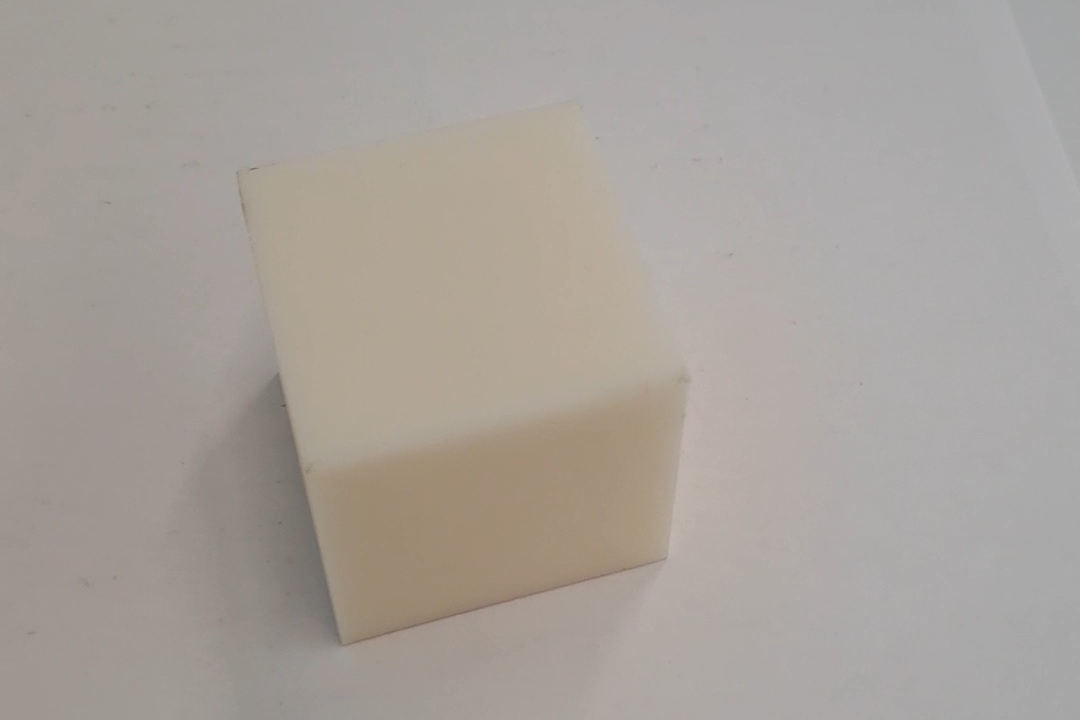
Label: Cuboid